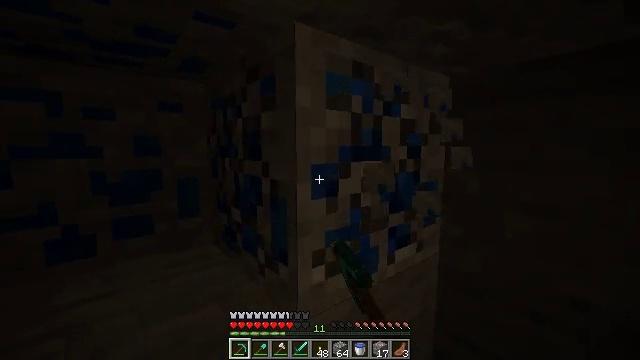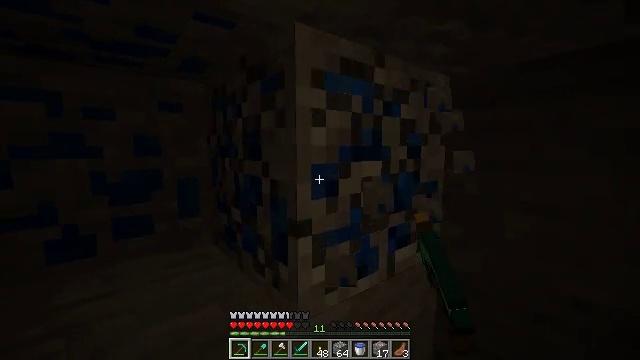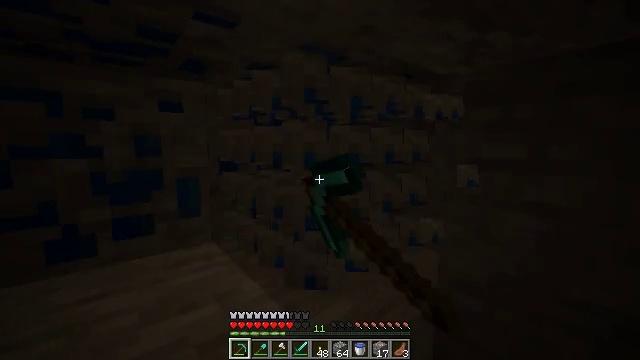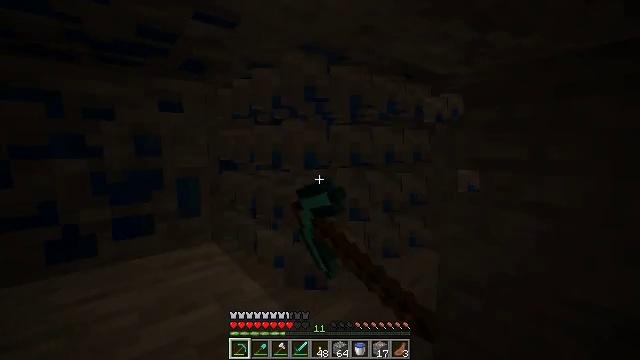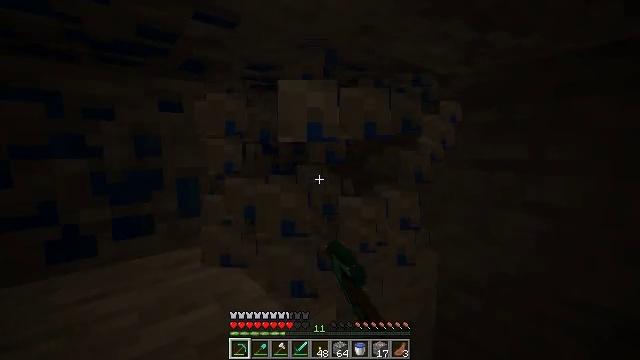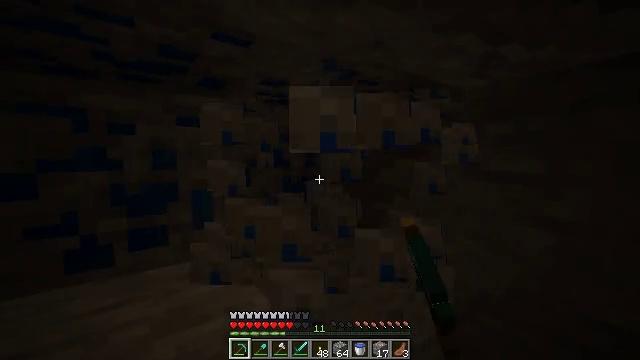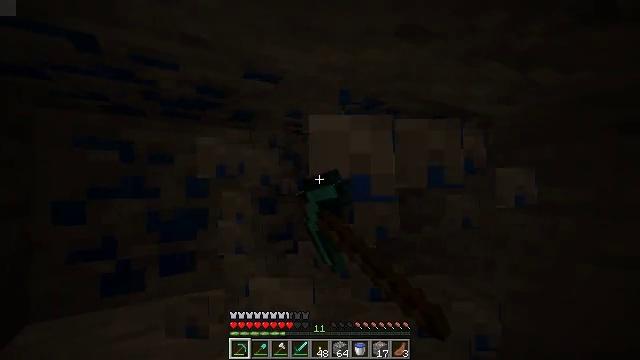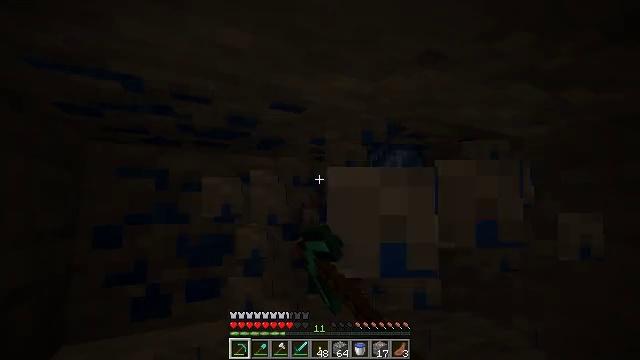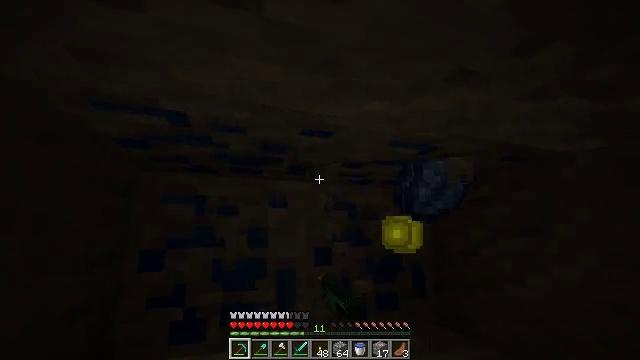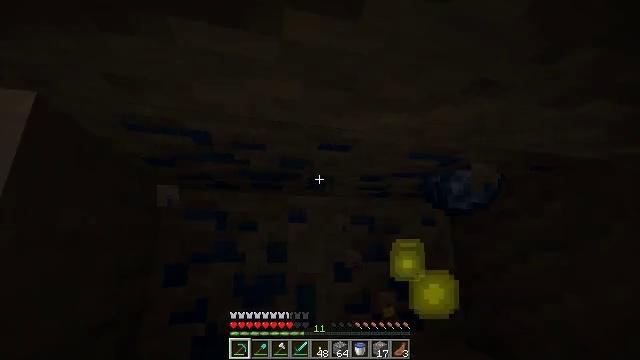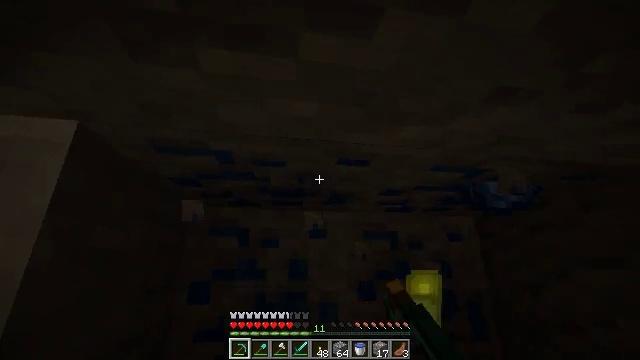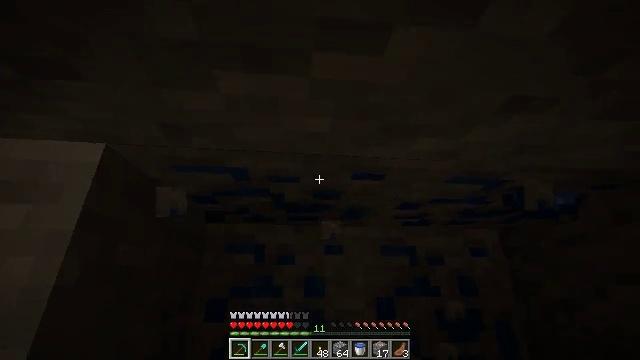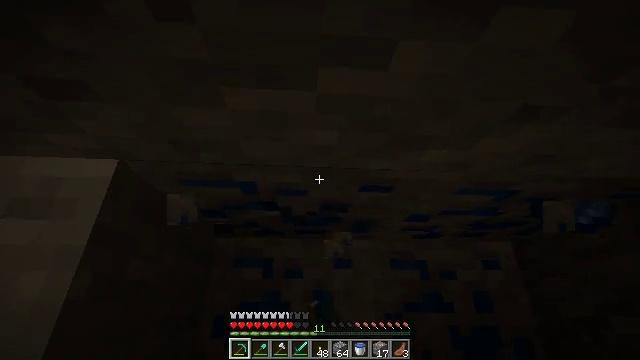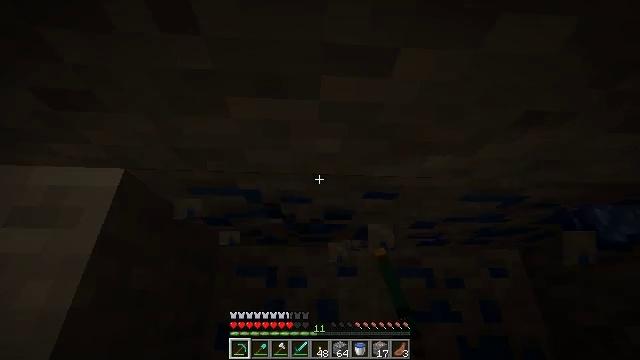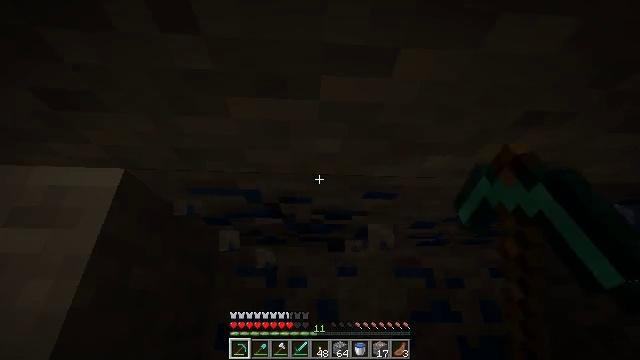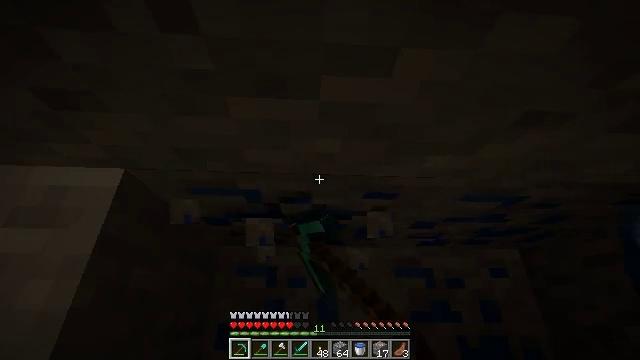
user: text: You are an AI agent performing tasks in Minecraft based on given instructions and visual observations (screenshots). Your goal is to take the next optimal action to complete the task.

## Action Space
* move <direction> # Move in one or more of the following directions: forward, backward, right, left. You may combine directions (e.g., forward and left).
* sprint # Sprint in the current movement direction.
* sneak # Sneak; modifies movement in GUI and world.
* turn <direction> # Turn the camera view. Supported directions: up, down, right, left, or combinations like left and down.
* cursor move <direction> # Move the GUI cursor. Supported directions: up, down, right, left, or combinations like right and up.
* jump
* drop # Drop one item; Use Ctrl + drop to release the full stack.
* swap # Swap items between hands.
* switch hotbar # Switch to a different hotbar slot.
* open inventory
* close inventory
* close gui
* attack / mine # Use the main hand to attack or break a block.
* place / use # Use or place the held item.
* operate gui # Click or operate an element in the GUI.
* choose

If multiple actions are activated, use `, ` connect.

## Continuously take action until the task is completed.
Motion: motion action
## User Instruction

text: Break lapis ore with a pickaxe.
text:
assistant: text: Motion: attack / mine
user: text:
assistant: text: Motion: attack / mine
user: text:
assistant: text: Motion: attack / mine
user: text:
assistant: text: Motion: attack / mine
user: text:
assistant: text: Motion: turn left and up, attack / mine
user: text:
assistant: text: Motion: turn left and up, attack / mine
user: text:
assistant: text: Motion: turn left and up, attack / mine
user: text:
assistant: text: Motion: turn left and up, attack / mine
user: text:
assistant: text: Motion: turn left and up, attack / mine
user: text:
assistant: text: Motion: turn left and up, attack / mine
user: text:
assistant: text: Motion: turn left and up, attack / mine
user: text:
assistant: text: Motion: turn left and up, attack / mine
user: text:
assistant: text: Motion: turn up, attack / mine
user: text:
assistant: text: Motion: attack / mine
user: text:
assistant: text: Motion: attack / mine
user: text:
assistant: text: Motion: attack / mine
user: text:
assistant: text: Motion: attack / mine
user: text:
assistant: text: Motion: attack / mine
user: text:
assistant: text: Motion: attack / mine
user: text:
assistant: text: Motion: move forward, attack / mine
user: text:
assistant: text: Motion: move forward, attack / mine
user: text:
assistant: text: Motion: move forward, attack / mine
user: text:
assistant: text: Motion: attack / mine
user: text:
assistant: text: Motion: attack / mine
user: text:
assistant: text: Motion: attack / mine
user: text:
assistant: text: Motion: attack / mine
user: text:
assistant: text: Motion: turn right and up, attack / mine
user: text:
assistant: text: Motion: turn right and up, attack / mine
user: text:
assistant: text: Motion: turn right, attack / mine
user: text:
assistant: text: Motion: turn right, attack / mine